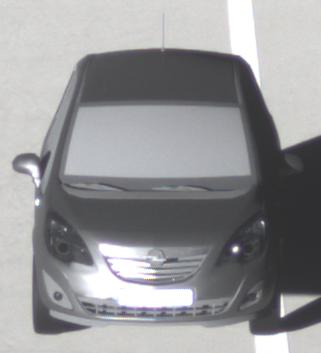
Make: Opel
Model: Meriva 1.4
Detailed model: Meriva (B)
Model produced from: 2010/05
Model produced until: 2013/11
Doors: 5
Color: gray
Road condition: dry road
Daytime: sunrise or sunset
Contrast: high contrast